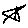
Label: star